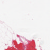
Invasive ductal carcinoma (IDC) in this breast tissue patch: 0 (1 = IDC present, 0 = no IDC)